Aerial crown-view tile of a tropical tree (Barro Colorado Island, Panama), acquired 20250217:
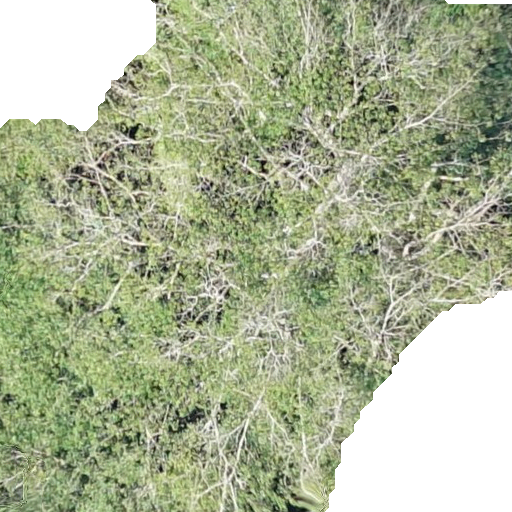
Species: Hura crepitans
GBIF accepted scientific name: Hura crepitans
Crown area: 476.267 m²